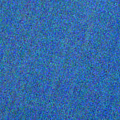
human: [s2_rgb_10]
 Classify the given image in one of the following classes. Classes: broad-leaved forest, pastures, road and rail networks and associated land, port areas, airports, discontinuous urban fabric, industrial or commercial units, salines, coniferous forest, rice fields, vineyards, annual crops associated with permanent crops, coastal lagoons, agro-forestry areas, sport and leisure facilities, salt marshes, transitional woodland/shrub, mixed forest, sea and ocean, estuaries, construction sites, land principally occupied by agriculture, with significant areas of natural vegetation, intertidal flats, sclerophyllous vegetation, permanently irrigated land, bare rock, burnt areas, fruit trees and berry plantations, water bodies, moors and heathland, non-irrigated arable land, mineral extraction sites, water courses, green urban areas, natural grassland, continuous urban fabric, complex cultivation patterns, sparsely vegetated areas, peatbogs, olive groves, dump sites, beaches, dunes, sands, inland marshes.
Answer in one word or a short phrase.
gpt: water bodies